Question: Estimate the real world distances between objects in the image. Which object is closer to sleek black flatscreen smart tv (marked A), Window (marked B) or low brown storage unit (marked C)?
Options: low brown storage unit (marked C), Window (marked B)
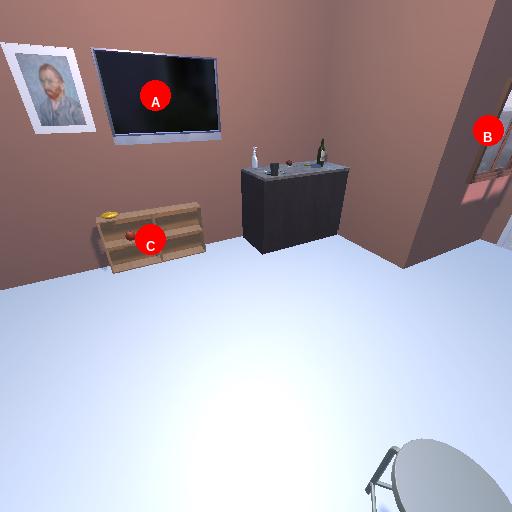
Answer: low brown storage unit (marked C)